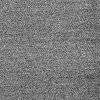
Atmospheric dust classification: dusty